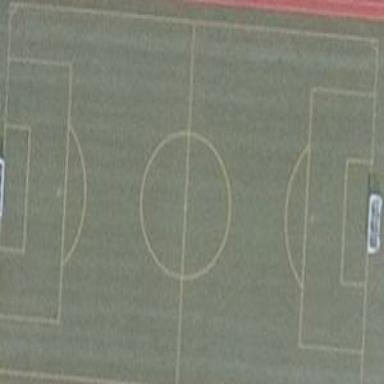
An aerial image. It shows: Soccer pitch for leisure land activities.